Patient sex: M
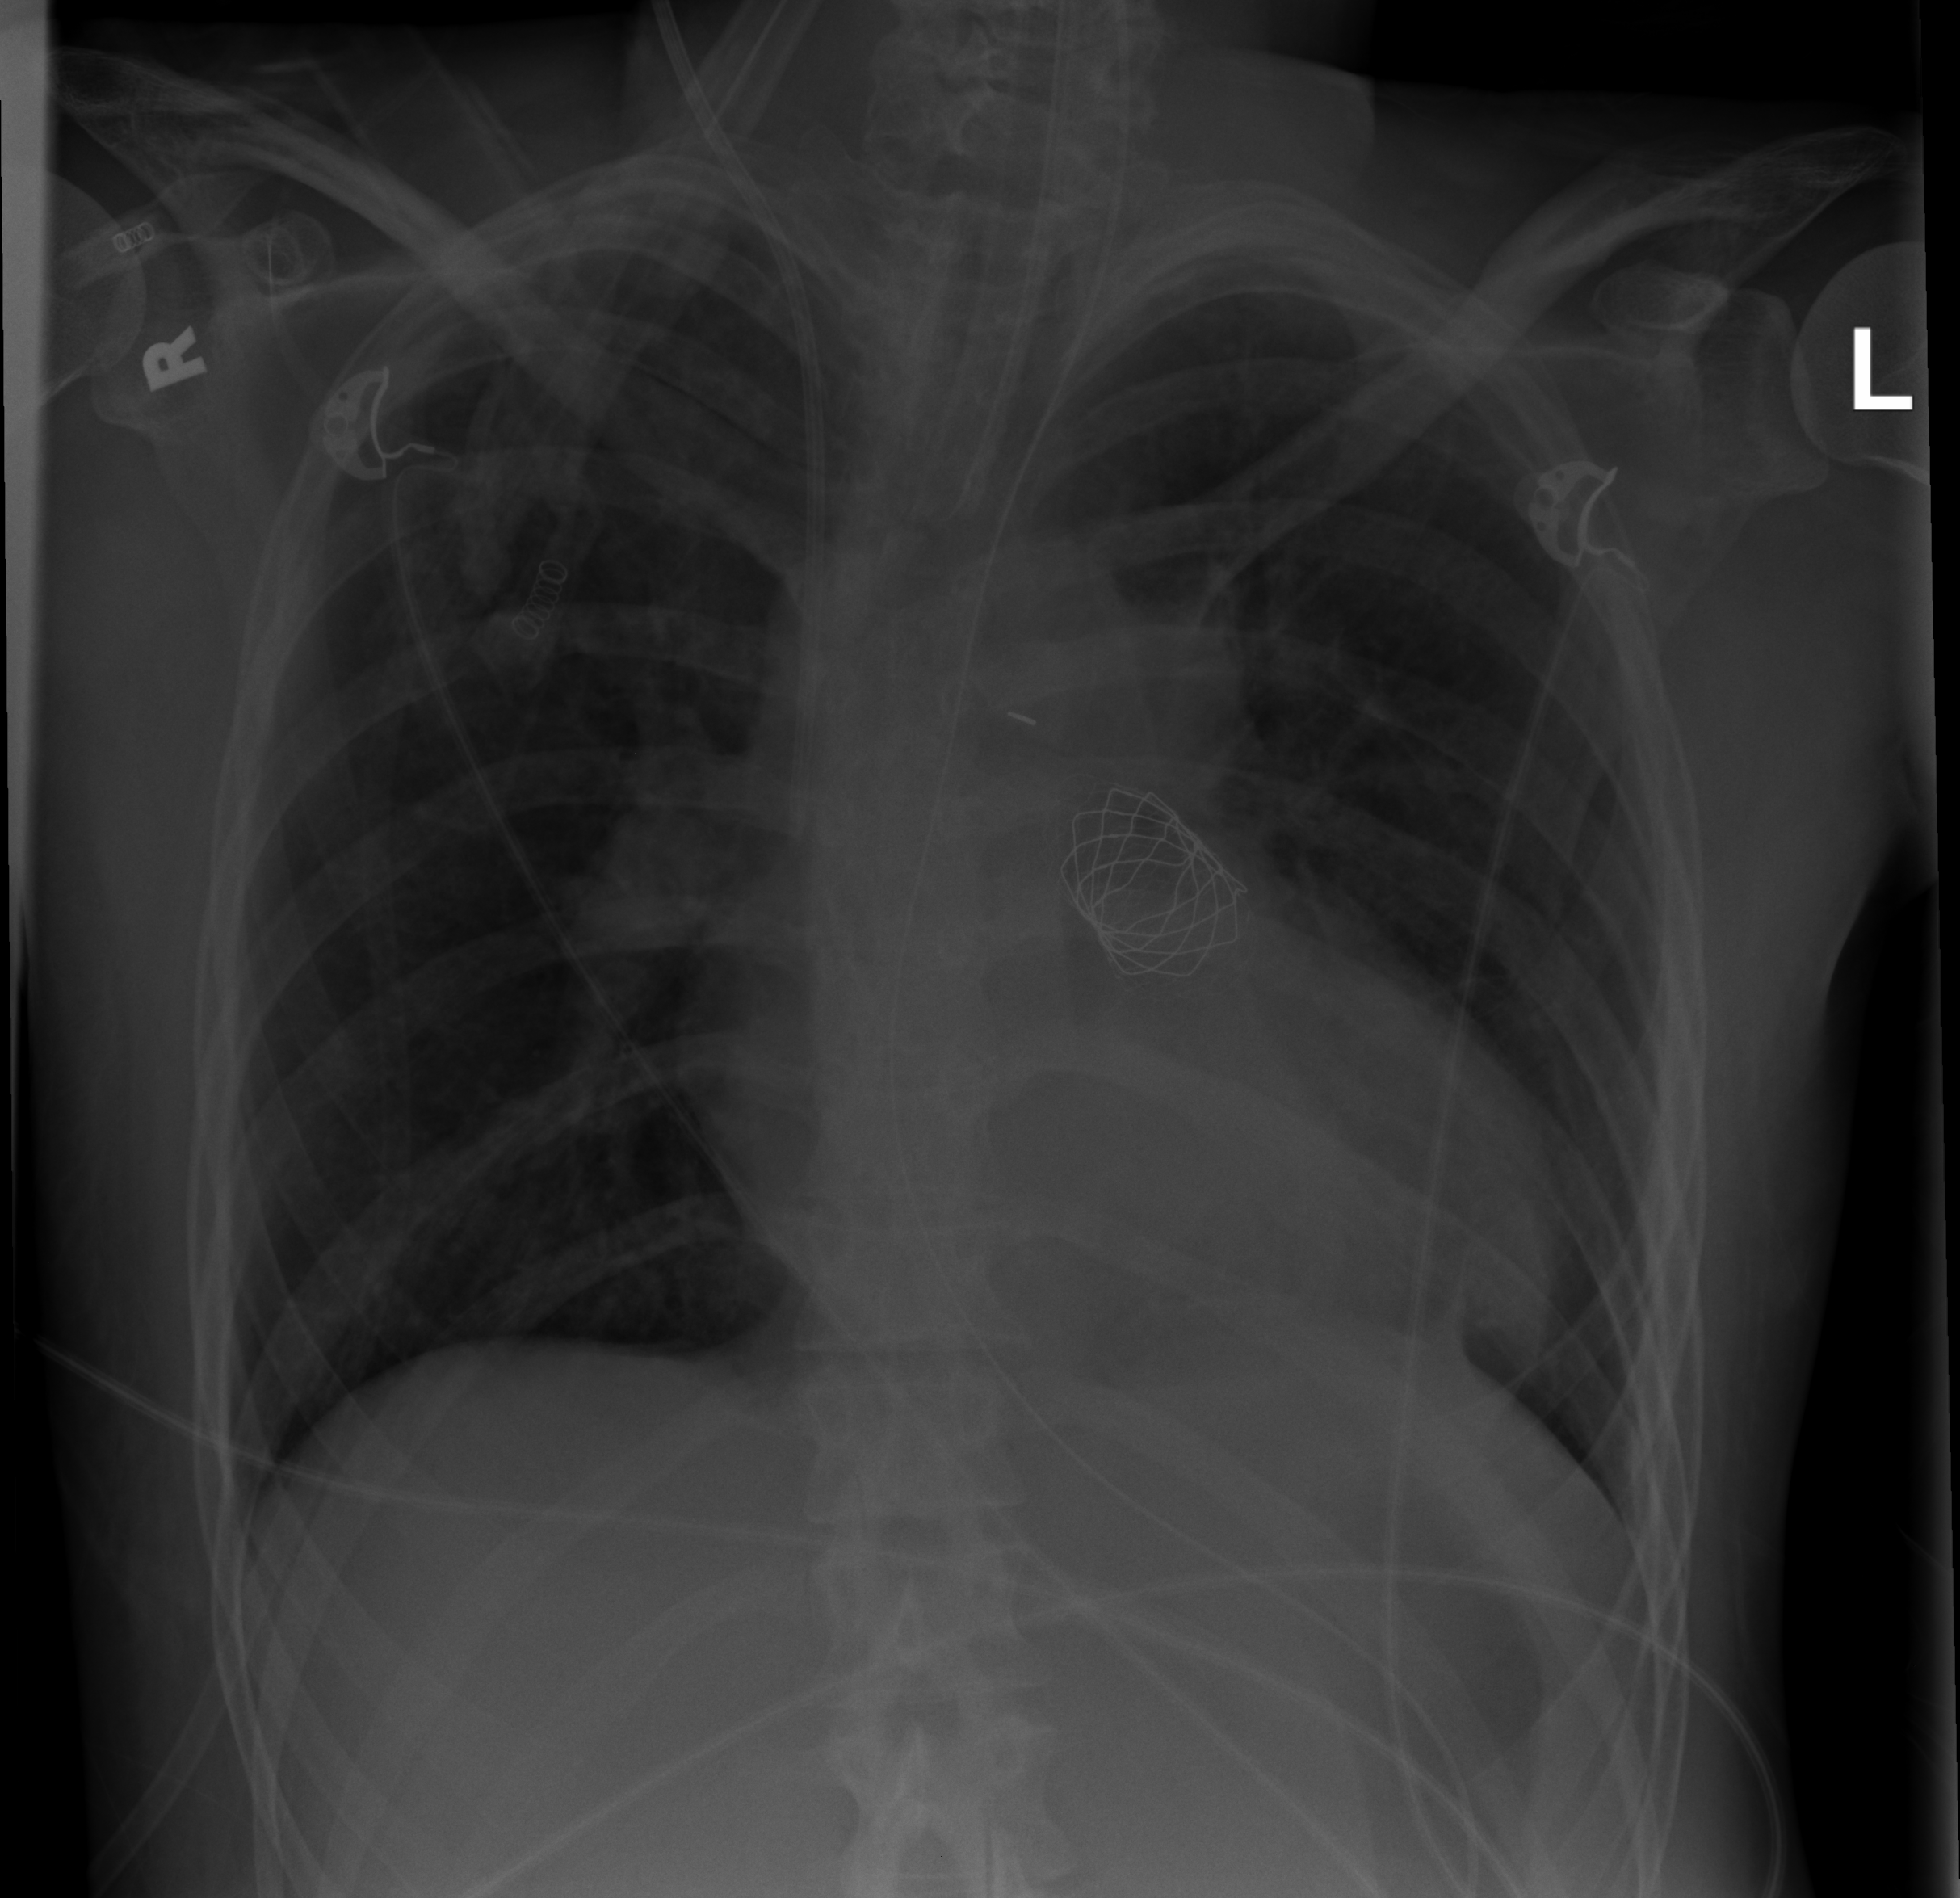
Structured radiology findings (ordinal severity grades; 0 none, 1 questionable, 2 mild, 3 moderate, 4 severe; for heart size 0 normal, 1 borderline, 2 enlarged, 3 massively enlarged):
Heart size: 2
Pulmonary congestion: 0
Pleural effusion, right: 0
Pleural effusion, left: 0
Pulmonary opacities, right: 0
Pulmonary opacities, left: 1
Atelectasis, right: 0
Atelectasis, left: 2